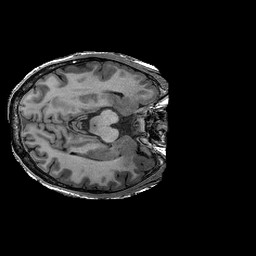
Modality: T1w
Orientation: axial
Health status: ill
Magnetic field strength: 3 T